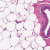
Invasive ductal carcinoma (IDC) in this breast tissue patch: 0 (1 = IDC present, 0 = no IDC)